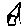
Label: house